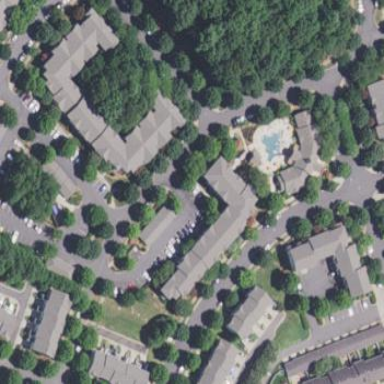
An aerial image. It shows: View of apartment building.